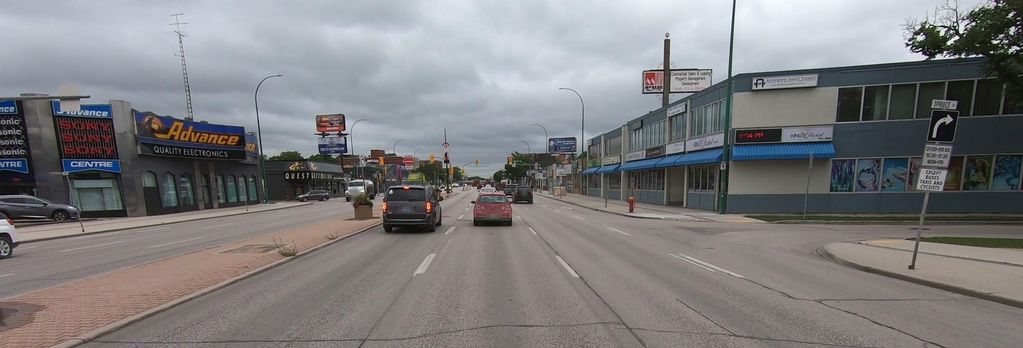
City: winnipeg